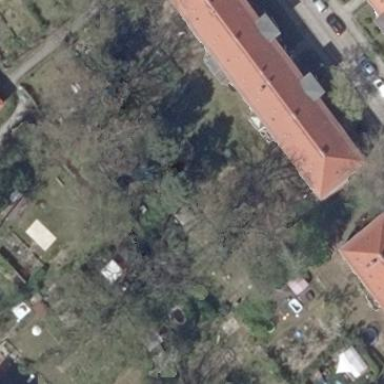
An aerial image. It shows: Historic apartment building with hipped roof made of red roof tiles.